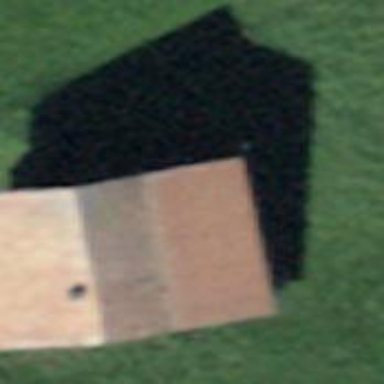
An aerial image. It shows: Cabin is depicted in the image.